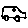
Label: car